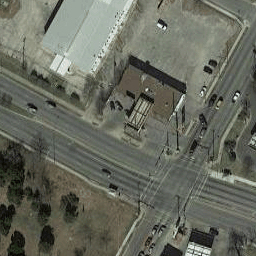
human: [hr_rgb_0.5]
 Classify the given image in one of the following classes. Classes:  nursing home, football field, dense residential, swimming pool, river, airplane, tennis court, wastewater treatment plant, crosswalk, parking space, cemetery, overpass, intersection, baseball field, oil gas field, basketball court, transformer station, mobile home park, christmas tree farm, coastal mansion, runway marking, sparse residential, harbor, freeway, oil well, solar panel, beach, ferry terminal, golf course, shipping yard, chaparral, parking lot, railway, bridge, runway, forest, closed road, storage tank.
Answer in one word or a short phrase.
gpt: intersection